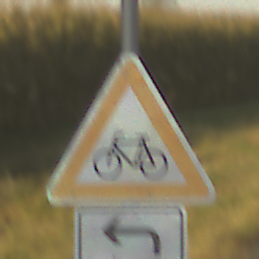
Verkehrszeichen: RadverkehrRechts
Zusatzzeichen unten: RichtungsangabeDurchPfeile2
Umgebung: Outdoor, RoadRail
Tageszeit: SunriseSunset
Wetter: Clear
Licht: Natural
Jahreszeit: NotSpecified
Kontrast: HighContrast